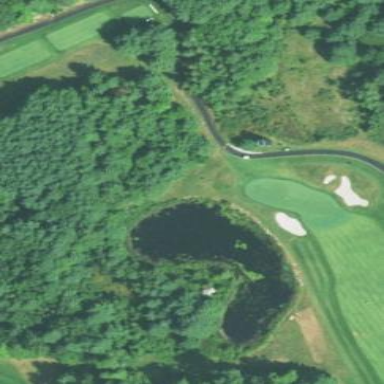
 acting as water hazard for the golf course."